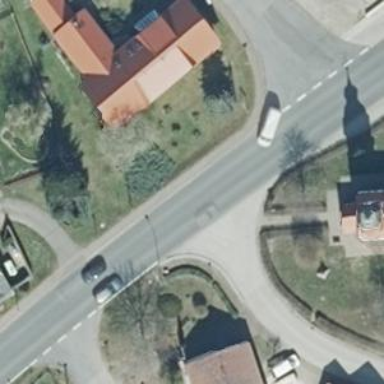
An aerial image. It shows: Primary road with asphalt surface.